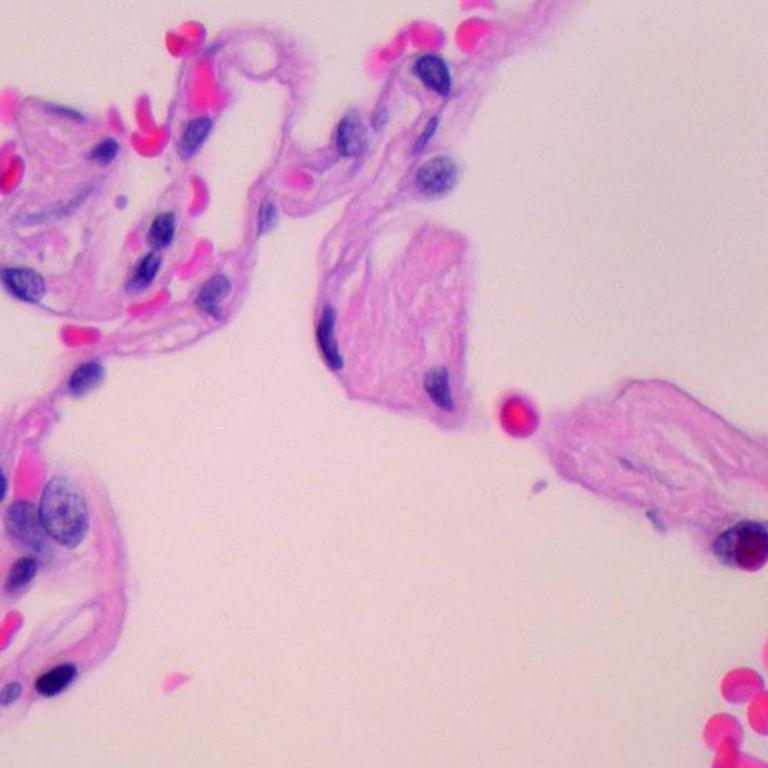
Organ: lung
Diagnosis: benign